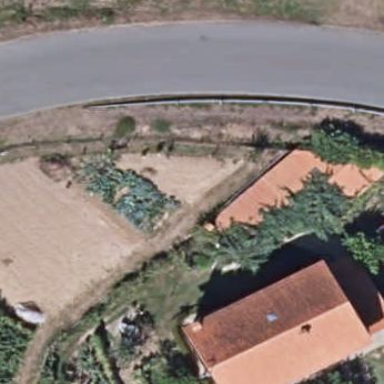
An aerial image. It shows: Simple house.